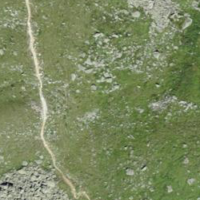
EUNIS habitat code: 26
Species observed at this site:
Rumex alpinus